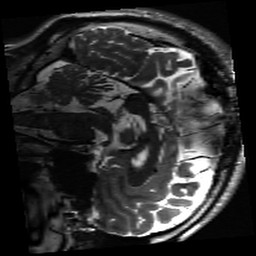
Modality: inplaneT2
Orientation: sagittal